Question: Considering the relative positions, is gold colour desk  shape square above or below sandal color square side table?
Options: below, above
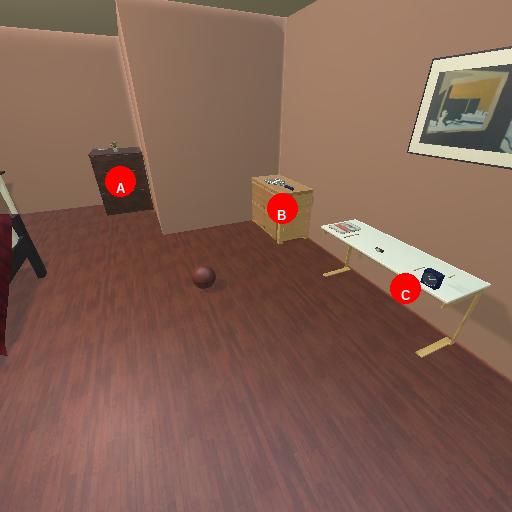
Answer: below